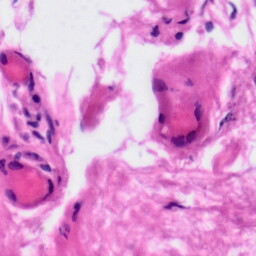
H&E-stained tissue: Tonsil